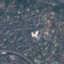
Land use / land cover: Residential